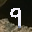
Label: 9